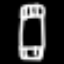
Label: bed